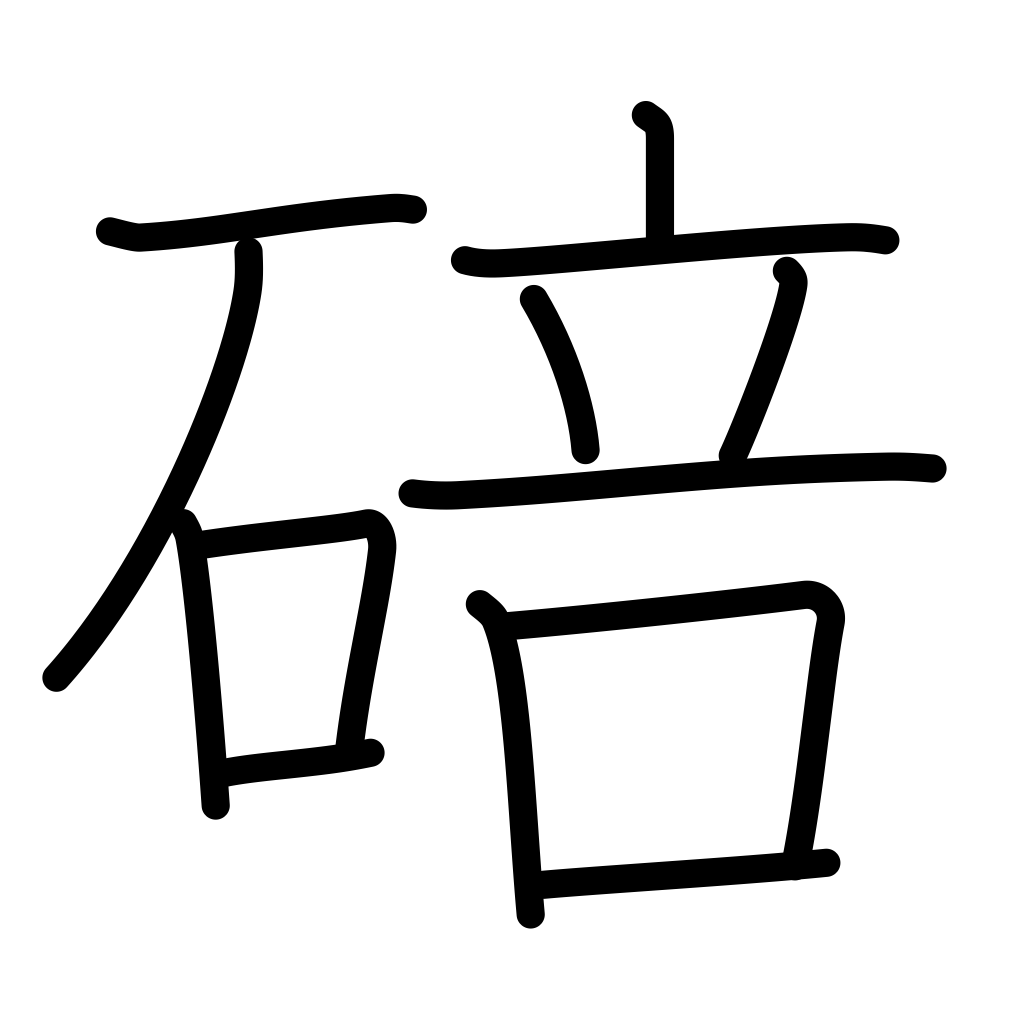
Meaning: mound, bud